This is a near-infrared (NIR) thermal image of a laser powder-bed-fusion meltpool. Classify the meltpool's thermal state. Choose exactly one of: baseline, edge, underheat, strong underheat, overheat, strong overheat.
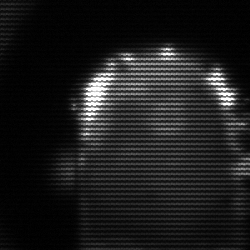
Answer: baseline